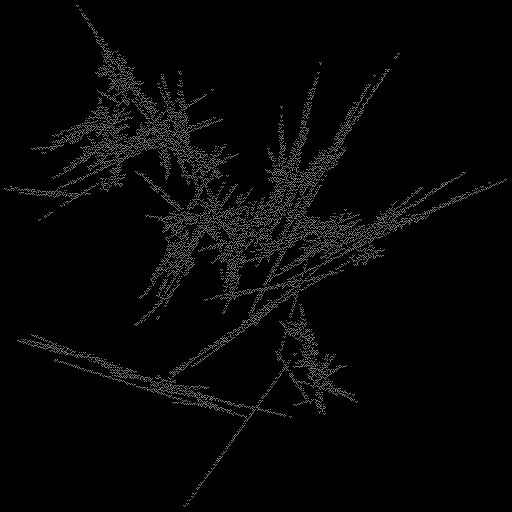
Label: groundpine